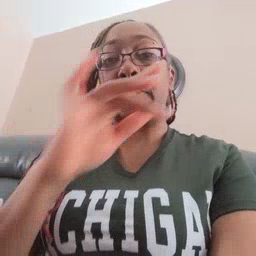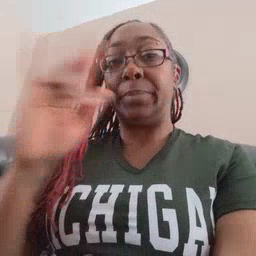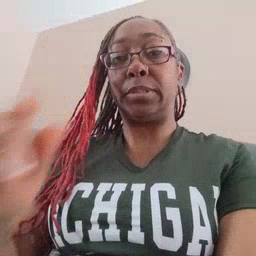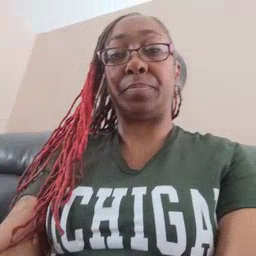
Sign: empty